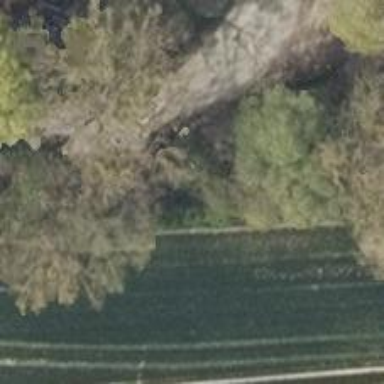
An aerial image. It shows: Row of deciduous broadleaved trees.